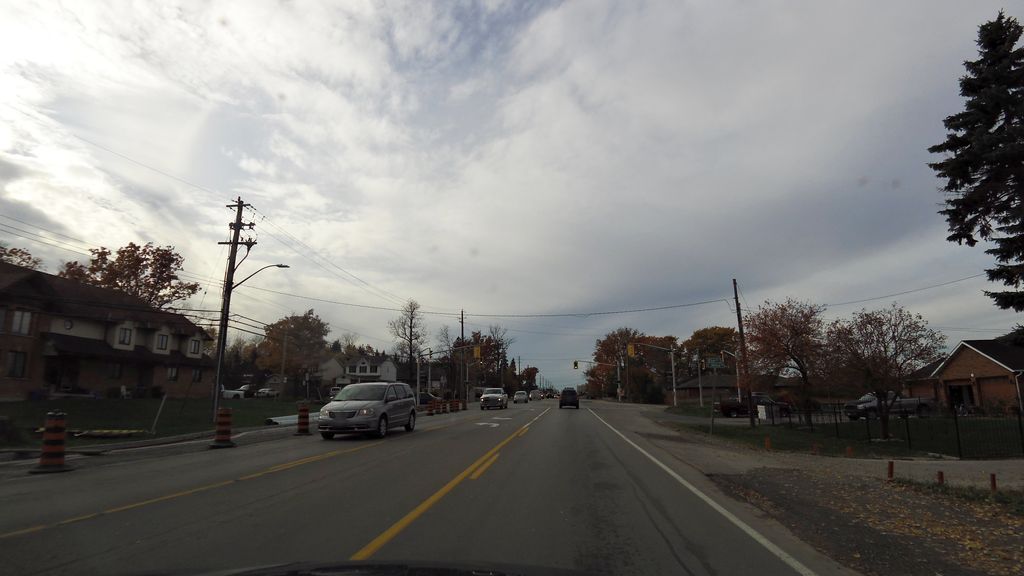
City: hamilton